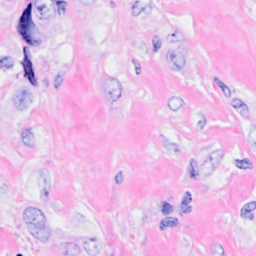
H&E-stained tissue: Breast